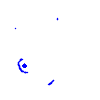
Particle: proton